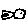
Label: fish